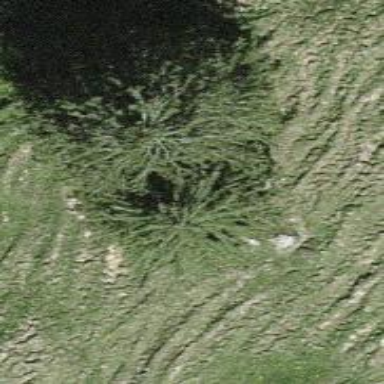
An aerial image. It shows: Evergreen needle-leaved tree.